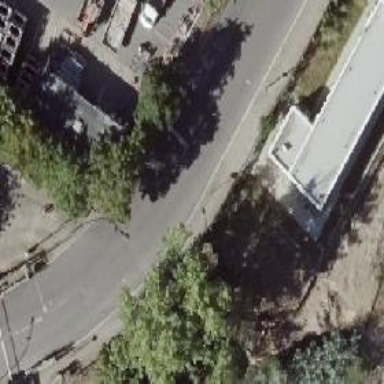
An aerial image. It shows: Service road with asphalt surface. There are sidewalks on both sides.